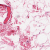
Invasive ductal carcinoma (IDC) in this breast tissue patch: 0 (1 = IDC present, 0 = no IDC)